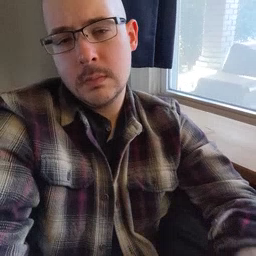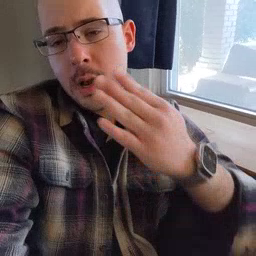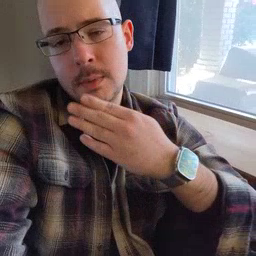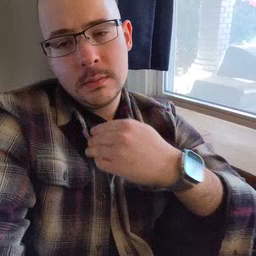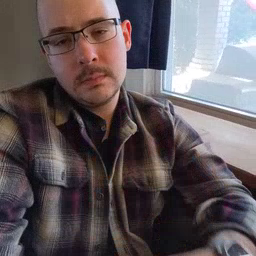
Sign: napkin